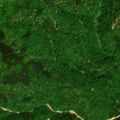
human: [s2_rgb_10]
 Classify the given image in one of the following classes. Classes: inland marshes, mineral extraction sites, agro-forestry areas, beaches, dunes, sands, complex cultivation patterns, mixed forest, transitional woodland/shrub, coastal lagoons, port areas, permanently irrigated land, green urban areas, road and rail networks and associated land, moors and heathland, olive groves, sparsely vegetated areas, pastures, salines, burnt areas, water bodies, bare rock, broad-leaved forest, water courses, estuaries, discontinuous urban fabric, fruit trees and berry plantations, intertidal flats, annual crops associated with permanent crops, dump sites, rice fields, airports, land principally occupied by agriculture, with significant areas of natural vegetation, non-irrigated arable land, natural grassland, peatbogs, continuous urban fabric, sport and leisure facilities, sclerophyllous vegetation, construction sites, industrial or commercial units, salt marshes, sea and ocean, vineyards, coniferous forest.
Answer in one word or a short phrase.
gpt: broad-leaved forest, mixed forest